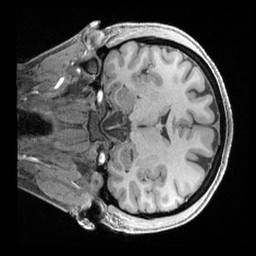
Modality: T1w
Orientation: coronal
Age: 39
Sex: female
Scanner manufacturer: siemens
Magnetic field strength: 3 T
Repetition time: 2.4 s
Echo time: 0.00241 s